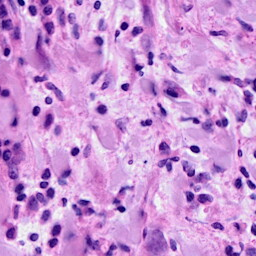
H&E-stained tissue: Breast